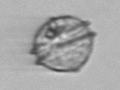
Label: Protoperidinium